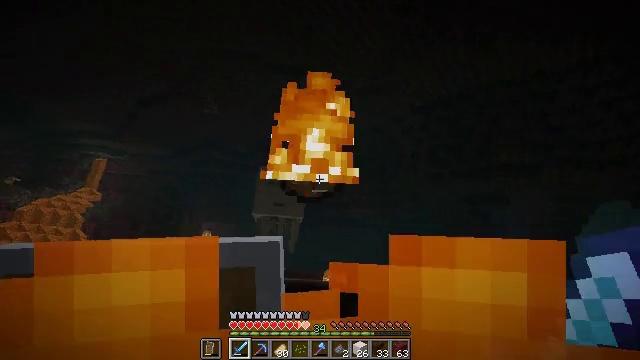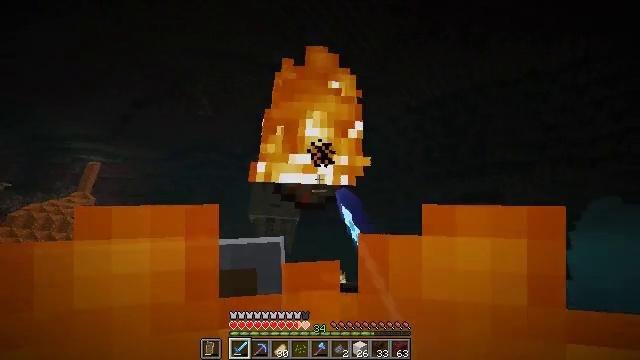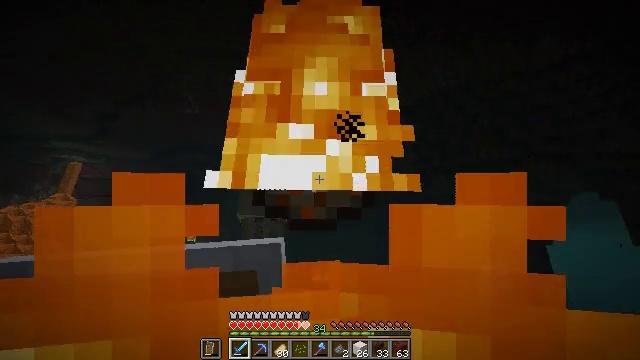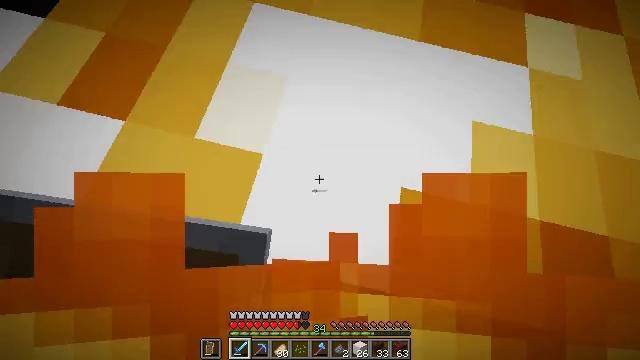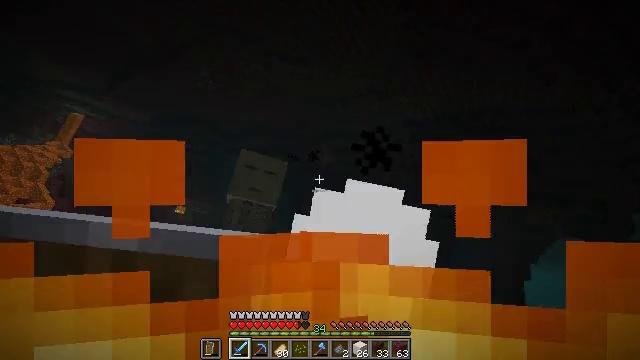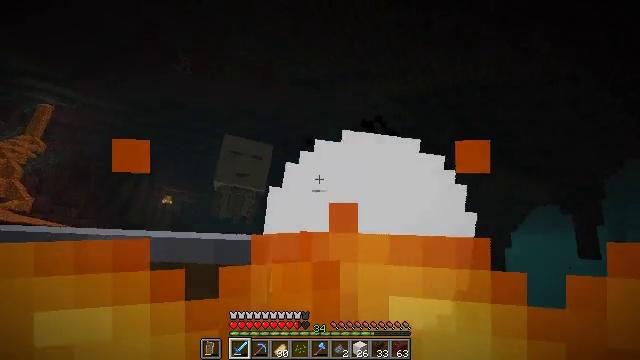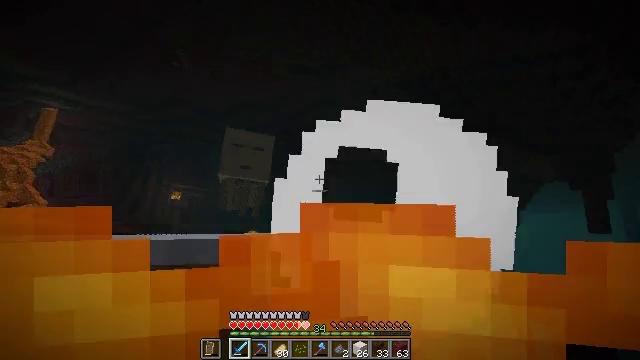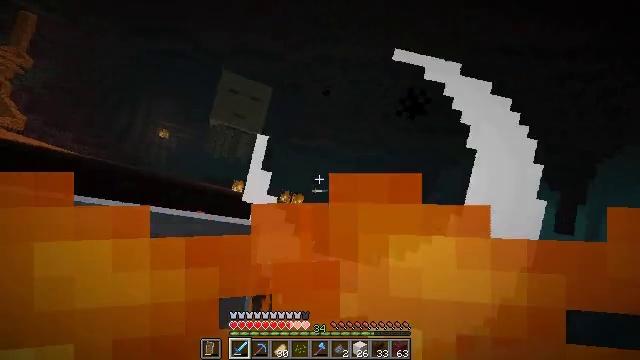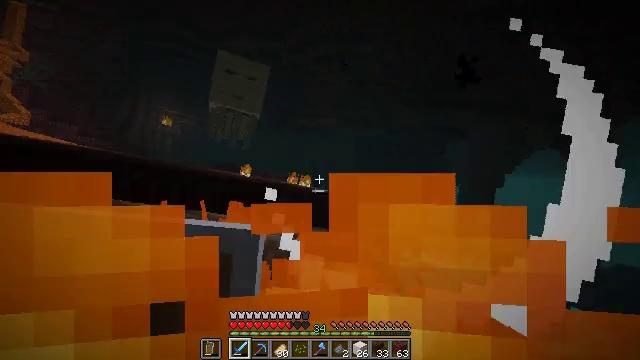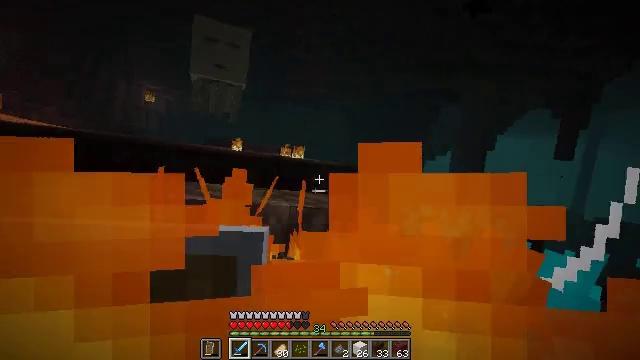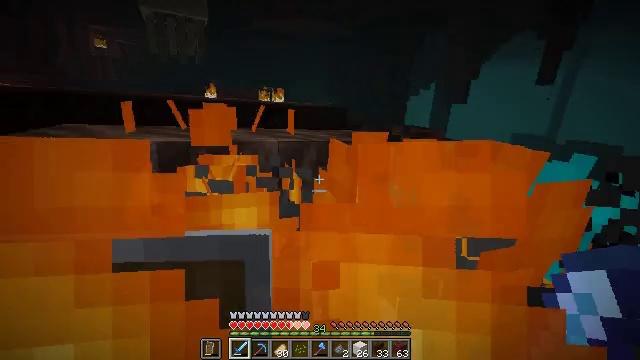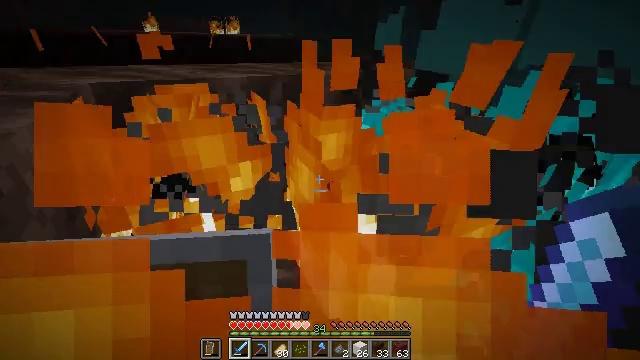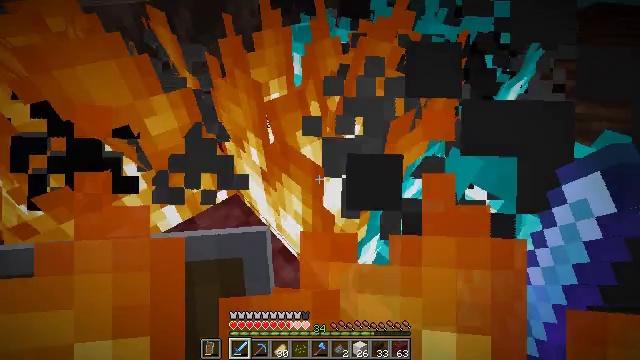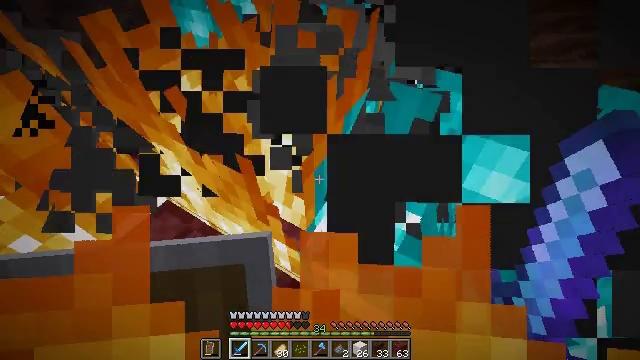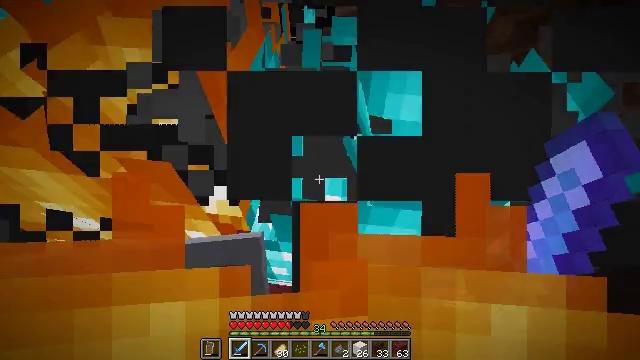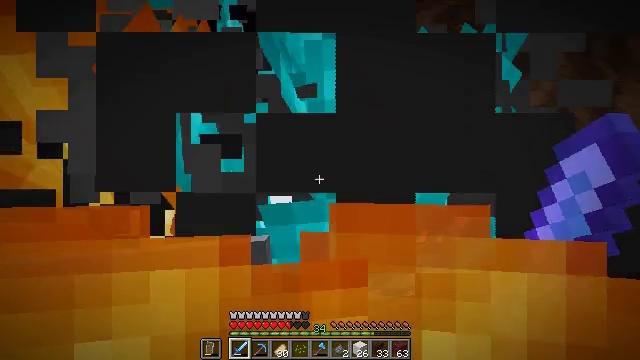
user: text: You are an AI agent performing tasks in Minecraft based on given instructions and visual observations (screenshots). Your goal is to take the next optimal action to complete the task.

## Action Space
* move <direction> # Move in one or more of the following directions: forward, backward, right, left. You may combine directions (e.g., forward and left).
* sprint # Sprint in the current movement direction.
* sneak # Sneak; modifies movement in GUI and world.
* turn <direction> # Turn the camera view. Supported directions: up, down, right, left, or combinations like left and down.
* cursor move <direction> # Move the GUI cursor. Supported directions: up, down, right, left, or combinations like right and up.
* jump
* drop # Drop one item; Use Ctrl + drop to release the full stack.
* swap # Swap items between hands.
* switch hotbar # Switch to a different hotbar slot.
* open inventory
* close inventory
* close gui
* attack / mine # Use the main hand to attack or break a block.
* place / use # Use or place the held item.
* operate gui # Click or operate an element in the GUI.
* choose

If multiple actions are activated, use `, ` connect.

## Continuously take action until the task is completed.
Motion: motion action
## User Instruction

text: Break the block holding the soul fire.
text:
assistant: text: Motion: move left, attack / mine
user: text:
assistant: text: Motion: move left, turn right, attack / mine
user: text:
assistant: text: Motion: move back and move left, attack / mine
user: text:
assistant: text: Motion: move back and move left, attack / mine
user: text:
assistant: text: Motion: move back and move left, turn right and down, attack / mine
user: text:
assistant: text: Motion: move left, turn down, attack / mine
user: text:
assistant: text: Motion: move left, turn right and down
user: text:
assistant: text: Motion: move forward and move left, sneak, turn down
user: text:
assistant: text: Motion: move forward and move left, sneak, turn right and down
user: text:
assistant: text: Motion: move forward and move left, sneak, turn right and down
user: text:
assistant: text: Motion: move forward and move right, sneak, turn right and down
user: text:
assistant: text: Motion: move forward and move right, sneak, turn right and down
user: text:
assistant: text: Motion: move forward and move right, sneak, turn right and down
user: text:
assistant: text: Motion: move right, sneak, turn right and down
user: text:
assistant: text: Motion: move right, sneak, turn right and up
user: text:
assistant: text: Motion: move right, sneak
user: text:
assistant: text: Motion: move right, sneak
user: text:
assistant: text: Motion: move right, sneak
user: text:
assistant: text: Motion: move forward and move right, sneak
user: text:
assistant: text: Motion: move forward and move right, sneak, turn up
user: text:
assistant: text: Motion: move forward and move right, sneak, turn right
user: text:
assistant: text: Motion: move forward and move right, sneak, turn left, attack / mine
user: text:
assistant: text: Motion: move forward and move right, sneak, attack / mine
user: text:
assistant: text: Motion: move forward and move right, turn down, attack / mine
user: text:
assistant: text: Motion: move forward and move right, sneak, turn down, attack / mine
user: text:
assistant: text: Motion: move forward and move right, sneak, attack / mine
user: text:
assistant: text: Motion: sneak, attack / mine